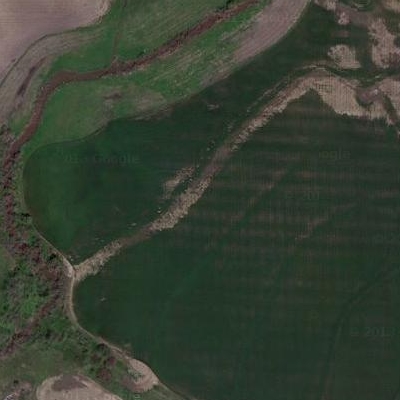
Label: aGrass